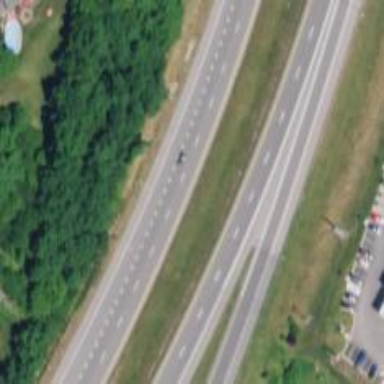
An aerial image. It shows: Asphalt motorway.